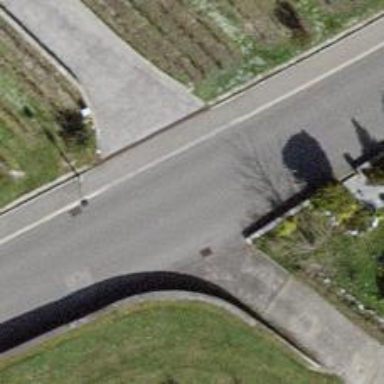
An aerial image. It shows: Tertiary road.